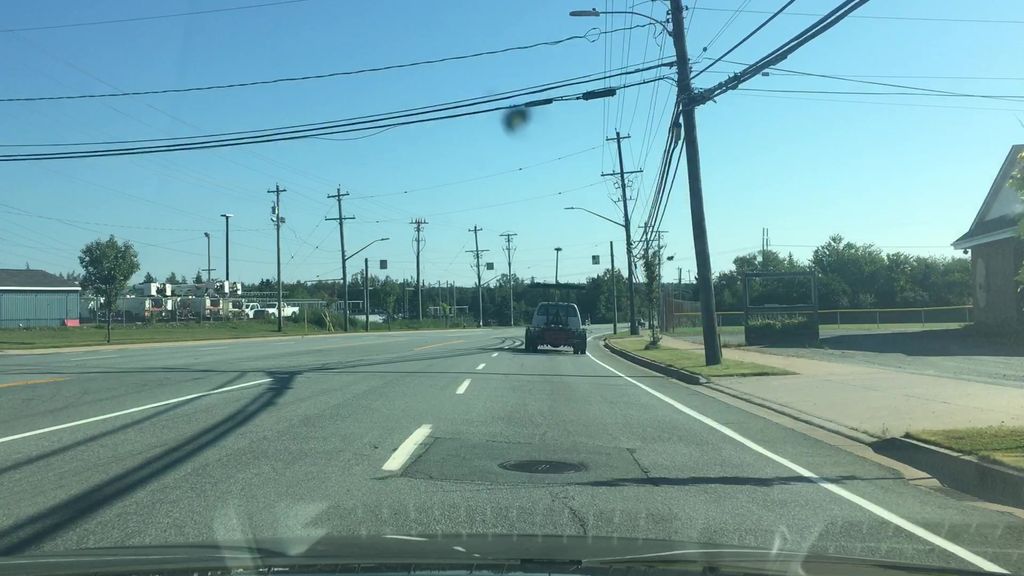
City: halifax